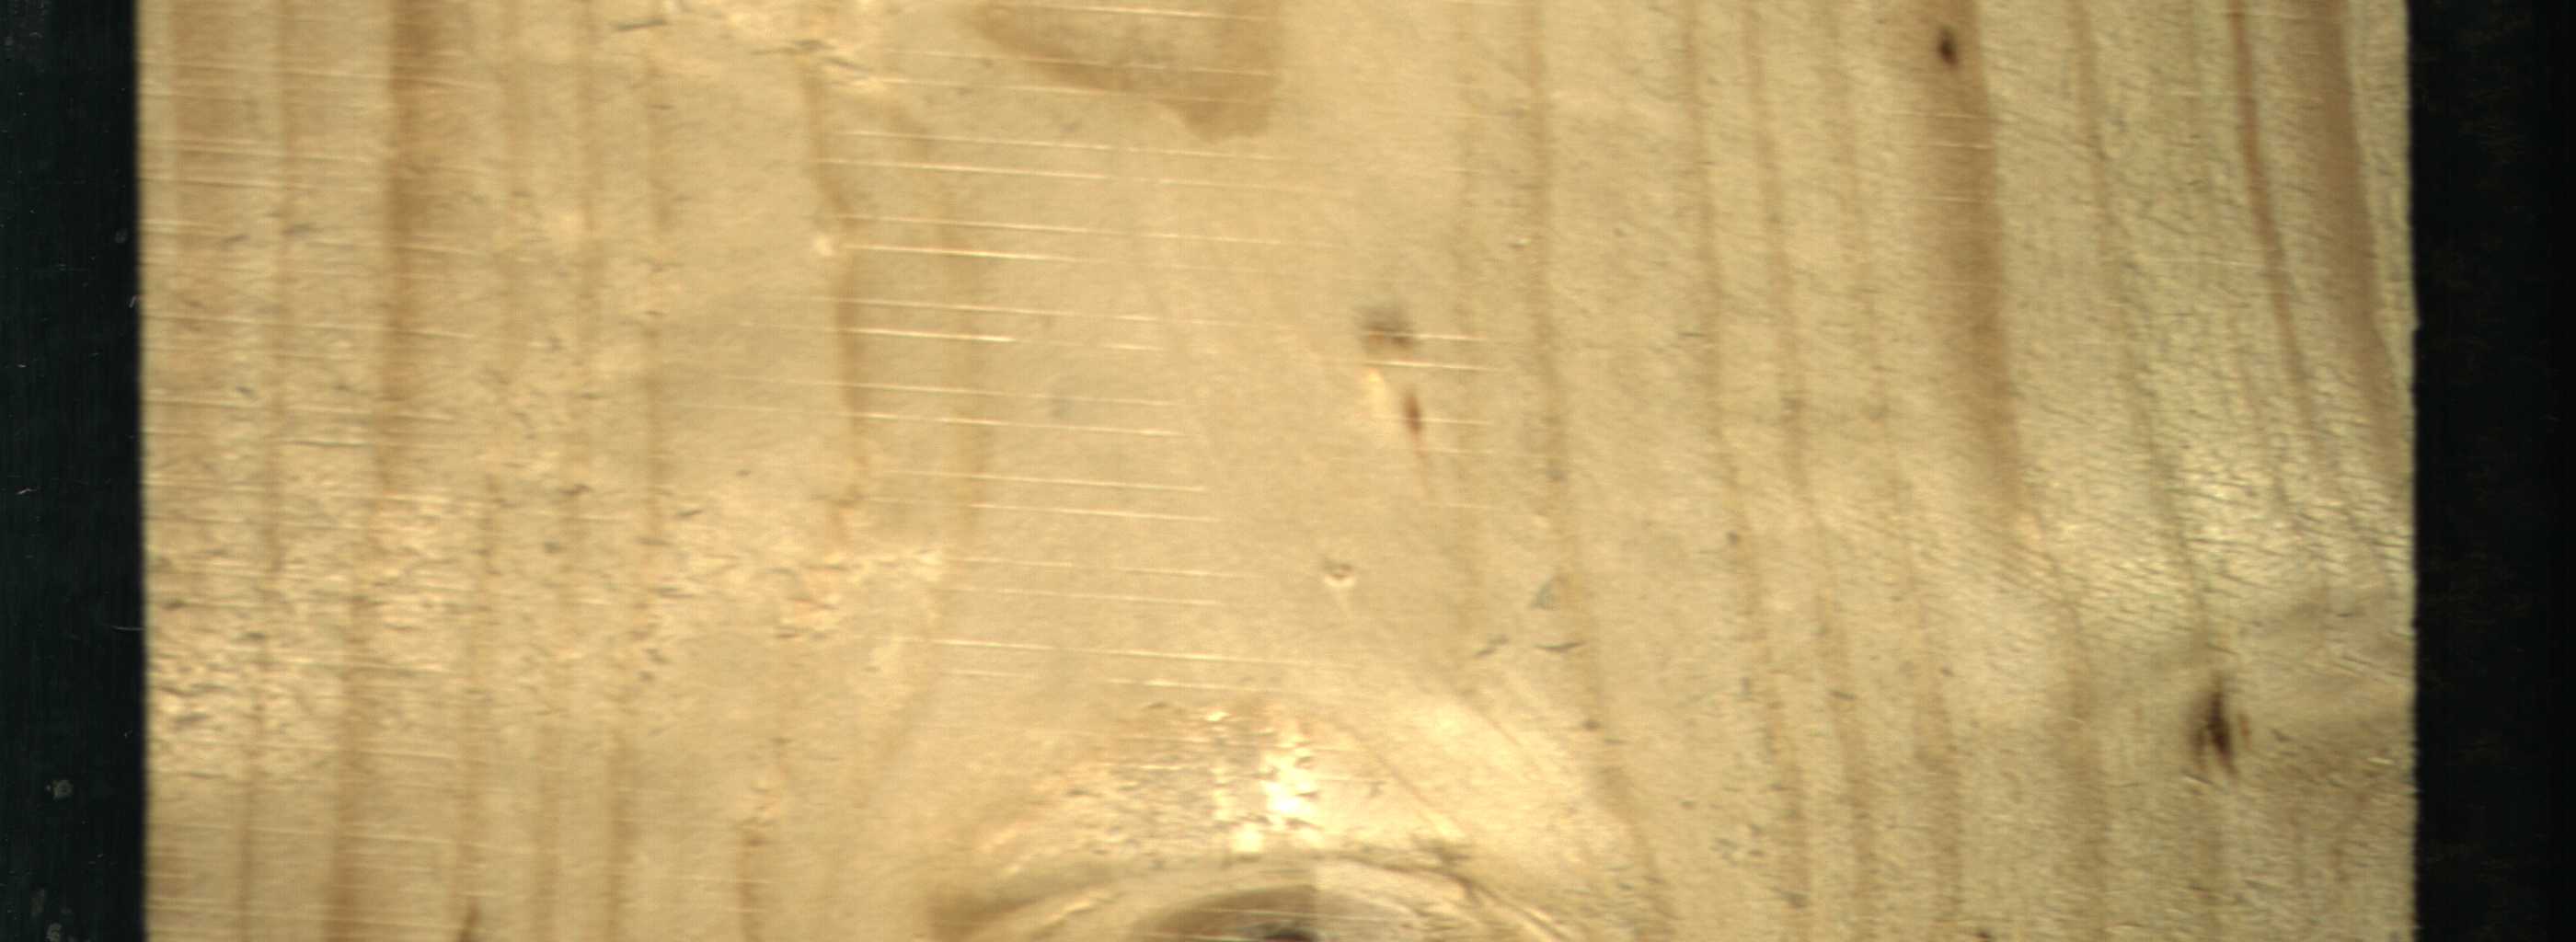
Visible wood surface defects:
resin
Live_Knot